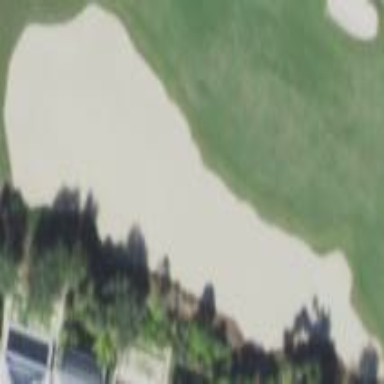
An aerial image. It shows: Sand bunker on golf course.